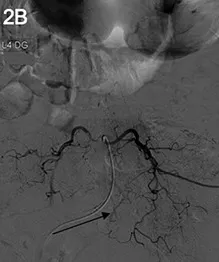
Second medullar angiographies performed on the patient. During the second angiography, an uncommon vessel on T4 left level was visualized.
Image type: radiology (x_ray)